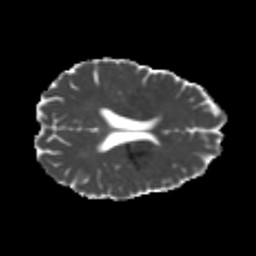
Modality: MD
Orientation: axial
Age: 22
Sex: female
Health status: healthy
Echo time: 0.074 s